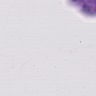
Metastatic tissue present: no